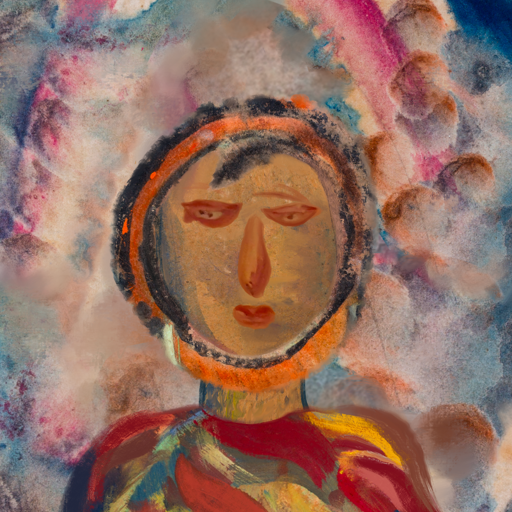
Background: Rupkatha, Head And Neck Front: In_The_Sun, Face Front: Pious_Lady, Bust: Mother_And_Son_Son, Hair Front: Childish, Head Accessory: Blank, Second Necklace: Blank, Necklace: Blank, Baby: Blank